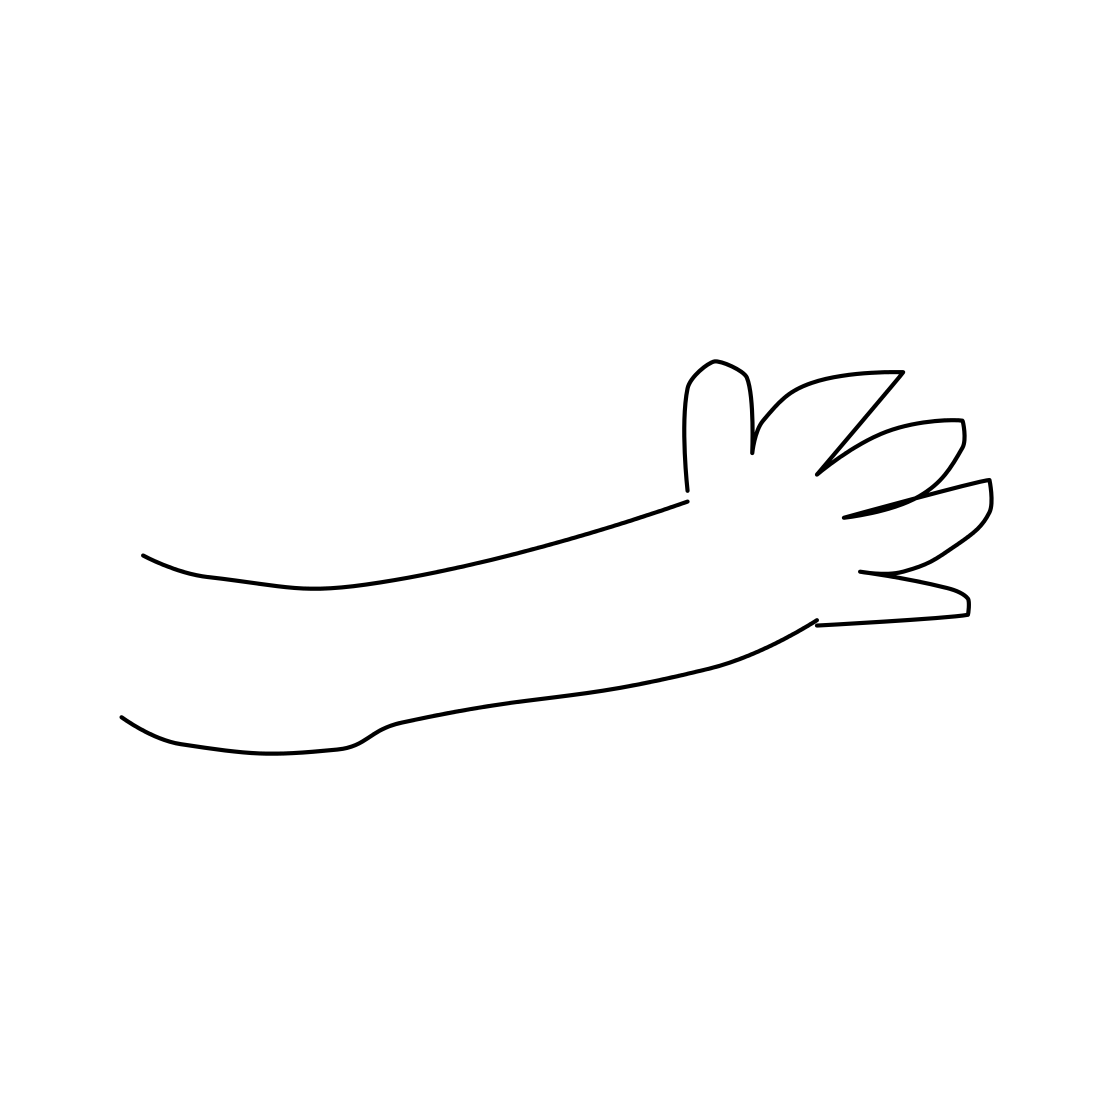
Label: hand